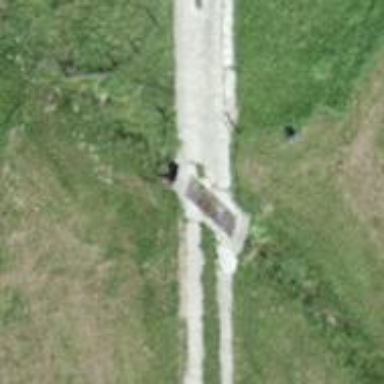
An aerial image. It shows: Culvert tunnel.